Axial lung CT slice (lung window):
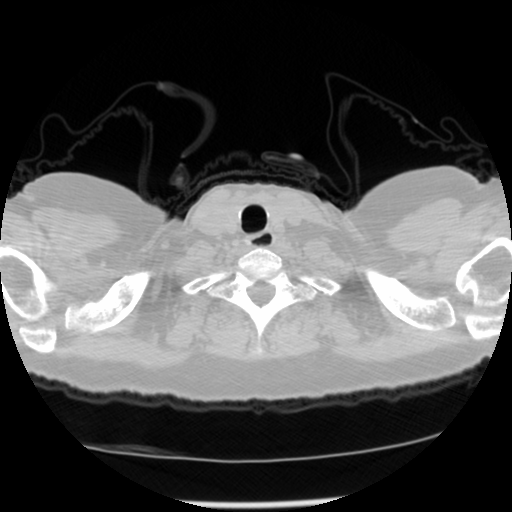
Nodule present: no